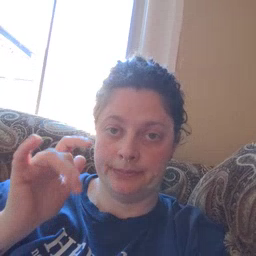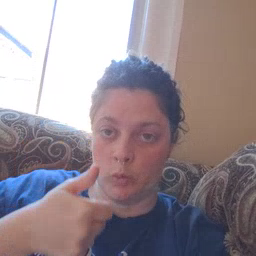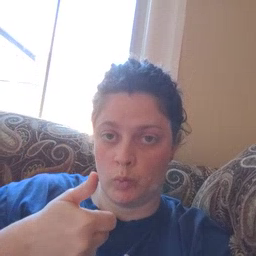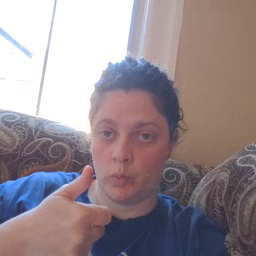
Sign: tomorrow